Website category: university
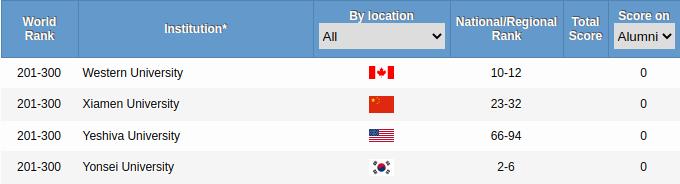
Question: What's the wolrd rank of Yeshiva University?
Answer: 201-300

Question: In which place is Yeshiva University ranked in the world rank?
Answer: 201-300

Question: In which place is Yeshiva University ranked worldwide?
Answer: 201-300

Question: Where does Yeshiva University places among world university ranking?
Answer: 201-300

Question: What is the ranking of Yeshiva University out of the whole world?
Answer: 201-300

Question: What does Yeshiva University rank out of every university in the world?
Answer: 201-300

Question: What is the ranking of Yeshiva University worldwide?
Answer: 201-300

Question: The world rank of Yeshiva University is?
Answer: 201-300

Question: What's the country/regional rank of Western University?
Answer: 10-12

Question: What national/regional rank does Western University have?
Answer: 10-12

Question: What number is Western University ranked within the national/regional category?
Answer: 10-12

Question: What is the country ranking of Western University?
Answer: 10-12

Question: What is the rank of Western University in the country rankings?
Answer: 10-12

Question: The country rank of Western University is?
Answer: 10-12

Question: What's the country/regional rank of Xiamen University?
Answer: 23-32

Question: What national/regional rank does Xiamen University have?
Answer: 23-32

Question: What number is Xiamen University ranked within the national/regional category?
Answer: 23-32

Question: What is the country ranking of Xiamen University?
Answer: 23-32

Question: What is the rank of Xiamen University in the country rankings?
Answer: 23-32

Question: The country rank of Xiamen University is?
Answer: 23-32

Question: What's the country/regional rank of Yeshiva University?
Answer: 66-94

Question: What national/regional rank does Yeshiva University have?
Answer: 66-94

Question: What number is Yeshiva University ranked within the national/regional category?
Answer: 66-94

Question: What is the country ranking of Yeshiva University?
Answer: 66-94

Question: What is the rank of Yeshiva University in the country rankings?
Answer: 66-94

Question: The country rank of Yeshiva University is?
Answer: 66-94

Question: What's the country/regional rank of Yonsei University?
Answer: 2-6

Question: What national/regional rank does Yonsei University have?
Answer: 2-6

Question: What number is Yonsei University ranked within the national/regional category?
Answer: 2-6

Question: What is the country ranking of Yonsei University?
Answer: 2-6

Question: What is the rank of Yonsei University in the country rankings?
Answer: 2-6

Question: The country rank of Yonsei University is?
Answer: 2-6

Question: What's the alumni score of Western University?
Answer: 0

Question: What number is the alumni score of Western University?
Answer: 0

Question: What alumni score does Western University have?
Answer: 0

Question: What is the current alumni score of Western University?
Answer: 0

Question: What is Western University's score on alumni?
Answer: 0

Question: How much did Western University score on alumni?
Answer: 0

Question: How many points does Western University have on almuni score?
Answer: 0

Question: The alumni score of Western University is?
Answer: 0